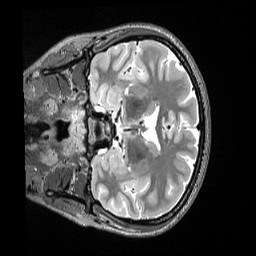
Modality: T2w
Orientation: coronal
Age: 29
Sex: female
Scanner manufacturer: siemens
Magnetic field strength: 3 T
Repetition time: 3.2 s
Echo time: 0.563 s